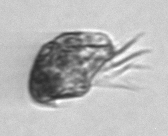
Label: Tontonia_appendiculariformis